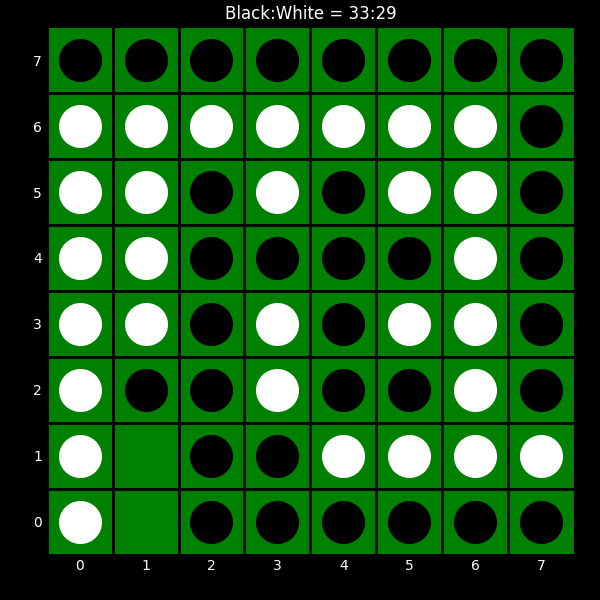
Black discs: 33
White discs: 29